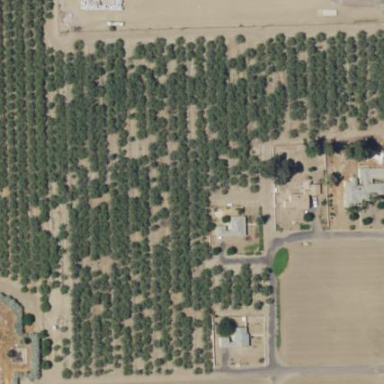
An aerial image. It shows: Farmyard with almond trees.